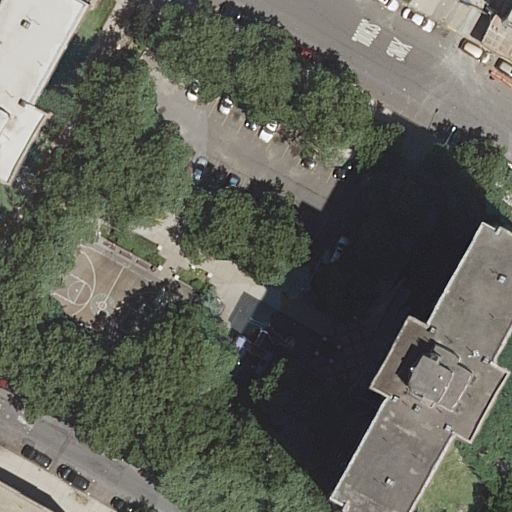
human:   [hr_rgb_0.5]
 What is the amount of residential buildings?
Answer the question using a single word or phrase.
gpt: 3

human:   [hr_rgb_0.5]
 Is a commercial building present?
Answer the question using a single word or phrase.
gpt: no

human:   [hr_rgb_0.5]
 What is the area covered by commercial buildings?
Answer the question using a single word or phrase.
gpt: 0m2

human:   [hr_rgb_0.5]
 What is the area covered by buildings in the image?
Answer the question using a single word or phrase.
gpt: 1156m2

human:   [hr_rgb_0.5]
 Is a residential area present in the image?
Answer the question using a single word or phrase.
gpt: yes

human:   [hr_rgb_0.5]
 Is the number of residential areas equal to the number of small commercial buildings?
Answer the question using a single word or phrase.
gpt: no

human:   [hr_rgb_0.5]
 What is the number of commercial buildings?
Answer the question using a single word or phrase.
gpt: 0

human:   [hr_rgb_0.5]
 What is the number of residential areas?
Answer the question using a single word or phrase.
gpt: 1

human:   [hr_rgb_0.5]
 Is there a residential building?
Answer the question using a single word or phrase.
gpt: yes

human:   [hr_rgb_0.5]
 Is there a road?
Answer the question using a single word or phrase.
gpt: yes

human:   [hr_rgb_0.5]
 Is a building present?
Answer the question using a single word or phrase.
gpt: yes

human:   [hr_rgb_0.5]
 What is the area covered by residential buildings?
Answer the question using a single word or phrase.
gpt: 929m2

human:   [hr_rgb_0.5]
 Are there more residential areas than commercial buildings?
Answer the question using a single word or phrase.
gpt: yes

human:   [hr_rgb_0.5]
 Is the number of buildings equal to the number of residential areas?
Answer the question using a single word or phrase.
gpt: no

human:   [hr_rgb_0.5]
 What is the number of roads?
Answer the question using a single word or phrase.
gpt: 2

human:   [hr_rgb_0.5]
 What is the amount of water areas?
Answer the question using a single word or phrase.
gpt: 0

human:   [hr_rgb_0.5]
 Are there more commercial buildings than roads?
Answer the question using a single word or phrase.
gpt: no

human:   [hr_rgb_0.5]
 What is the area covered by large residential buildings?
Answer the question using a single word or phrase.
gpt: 683m2

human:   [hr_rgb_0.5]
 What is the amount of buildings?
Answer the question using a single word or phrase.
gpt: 4

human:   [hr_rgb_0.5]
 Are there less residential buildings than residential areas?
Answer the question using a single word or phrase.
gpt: no

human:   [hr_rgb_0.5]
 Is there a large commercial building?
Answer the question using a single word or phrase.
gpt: no

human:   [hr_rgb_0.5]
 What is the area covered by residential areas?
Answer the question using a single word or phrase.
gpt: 362m2

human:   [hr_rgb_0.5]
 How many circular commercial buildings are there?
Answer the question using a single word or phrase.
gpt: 0

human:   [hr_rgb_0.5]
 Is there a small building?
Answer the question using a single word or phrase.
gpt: yes

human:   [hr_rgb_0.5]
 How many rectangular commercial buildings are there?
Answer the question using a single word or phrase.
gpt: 0

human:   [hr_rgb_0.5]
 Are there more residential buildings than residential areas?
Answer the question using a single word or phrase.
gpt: yes

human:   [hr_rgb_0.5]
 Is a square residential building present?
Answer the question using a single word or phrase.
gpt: no

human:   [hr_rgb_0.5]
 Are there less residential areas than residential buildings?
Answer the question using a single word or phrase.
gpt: yes

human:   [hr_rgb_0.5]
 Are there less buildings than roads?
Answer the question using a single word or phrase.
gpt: no

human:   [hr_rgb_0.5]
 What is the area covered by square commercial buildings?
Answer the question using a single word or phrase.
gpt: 0m2

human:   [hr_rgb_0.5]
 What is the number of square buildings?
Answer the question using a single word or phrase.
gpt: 0

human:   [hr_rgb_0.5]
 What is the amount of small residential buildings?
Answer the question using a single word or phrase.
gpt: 1

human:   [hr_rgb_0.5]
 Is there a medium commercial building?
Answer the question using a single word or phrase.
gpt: no

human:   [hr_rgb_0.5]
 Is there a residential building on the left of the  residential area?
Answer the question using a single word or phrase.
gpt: yes

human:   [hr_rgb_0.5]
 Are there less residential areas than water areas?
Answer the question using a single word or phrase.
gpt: no

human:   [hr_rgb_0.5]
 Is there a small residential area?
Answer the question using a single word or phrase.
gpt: no

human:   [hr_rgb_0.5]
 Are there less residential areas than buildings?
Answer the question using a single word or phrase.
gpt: yes

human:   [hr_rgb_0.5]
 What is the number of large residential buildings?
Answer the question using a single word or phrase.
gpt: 1

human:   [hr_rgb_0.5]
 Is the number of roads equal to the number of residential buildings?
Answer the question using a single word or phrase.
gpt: no

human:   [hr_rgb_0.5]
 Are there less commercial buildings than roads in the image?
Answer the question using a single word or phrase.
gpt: yes

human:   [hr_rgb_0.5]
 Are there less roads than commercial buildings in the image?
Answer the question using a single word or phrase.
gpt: no

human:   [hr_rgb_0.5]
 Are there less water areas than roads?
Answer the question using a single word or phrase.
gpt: yes

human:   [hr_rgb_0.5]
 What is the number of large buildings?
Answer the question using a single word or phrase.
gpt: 1

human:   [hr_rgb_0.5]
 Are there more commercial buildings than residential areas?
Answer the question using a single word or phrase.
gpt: no

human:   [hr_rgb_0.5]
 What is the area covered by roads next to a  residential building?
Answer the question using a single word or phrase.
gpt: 0m2

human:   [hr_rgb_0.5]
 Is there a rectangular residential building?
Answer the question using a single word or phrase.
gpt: yes

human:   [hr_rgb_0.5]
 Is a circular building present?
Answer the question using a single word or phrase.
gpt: no

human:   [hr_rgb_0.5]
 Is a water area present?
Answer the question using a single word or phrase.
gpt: no

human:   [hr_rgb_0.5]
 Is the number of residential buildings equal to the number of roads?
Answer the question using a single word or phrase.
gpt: no

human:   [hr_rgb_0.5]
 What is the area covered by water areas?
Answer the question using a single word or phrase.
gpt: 0m2

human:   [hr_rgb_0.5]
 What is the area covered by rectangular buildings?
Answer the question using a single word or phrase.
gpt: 472m2

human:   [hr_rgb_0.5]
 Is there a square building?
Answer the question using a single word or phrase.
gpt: no

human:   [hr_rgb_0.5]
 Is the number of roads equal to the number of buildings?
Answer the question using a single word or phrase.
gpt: no

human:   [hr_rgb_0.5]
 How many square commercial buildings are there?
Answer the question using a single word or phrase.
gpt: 0

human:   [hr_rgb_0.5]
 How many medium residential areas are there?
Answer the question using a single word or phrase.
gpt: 1

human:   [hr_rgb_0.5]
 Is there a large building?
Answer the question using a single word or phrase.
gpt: yes

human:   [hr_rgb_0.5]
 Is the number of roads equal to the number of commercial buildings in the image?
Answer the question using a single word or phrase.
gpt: no

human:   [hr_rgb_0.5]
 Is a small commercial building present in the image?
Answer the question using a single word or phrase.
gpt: no

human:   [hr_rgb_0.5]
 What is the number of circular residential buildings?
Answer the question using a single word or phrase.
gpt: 0

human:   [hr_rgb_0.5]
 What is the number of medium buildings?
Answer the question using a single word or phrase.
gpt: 2

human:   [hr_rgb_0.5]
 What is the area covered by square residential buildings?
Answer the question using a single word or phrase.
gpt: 0m2

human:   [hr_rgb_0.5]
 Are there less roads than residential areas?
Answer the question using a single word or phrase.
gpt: no

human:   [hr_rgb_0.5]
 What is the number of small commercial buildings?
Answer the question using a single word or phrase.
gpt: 0

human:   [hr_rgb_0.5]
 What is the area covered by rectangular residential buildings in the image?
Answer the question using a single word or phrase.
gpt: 245m2